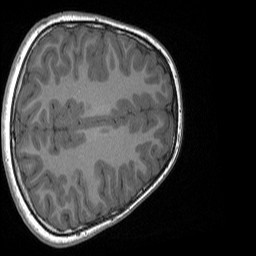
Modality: T1w
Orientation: axial
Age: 7
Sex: male
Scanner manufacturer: siemens
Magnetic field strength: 3 T
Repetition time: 1.65 s
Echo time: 0.00203 s